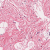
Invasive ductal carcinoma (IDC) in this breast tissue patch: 0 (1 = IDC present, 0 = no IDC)